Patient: sex F, age 61
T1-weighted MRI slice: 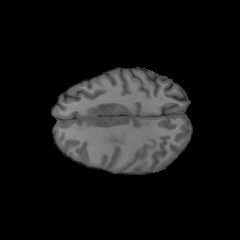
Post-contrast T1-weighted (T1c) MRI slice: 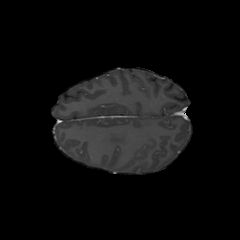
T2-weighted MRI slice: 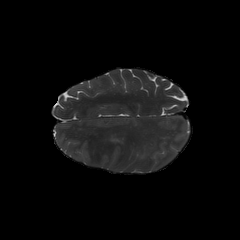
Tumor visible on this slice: yes
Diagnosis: Glioblastoma, IDH-wildtype
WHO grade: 4